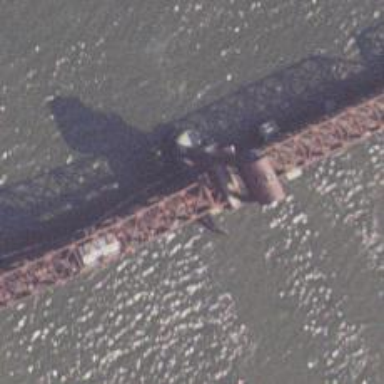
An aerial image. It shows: Lift movable railway bridge.